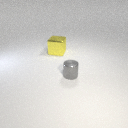
large yellow metal cube to the left of small gray metal cylinder